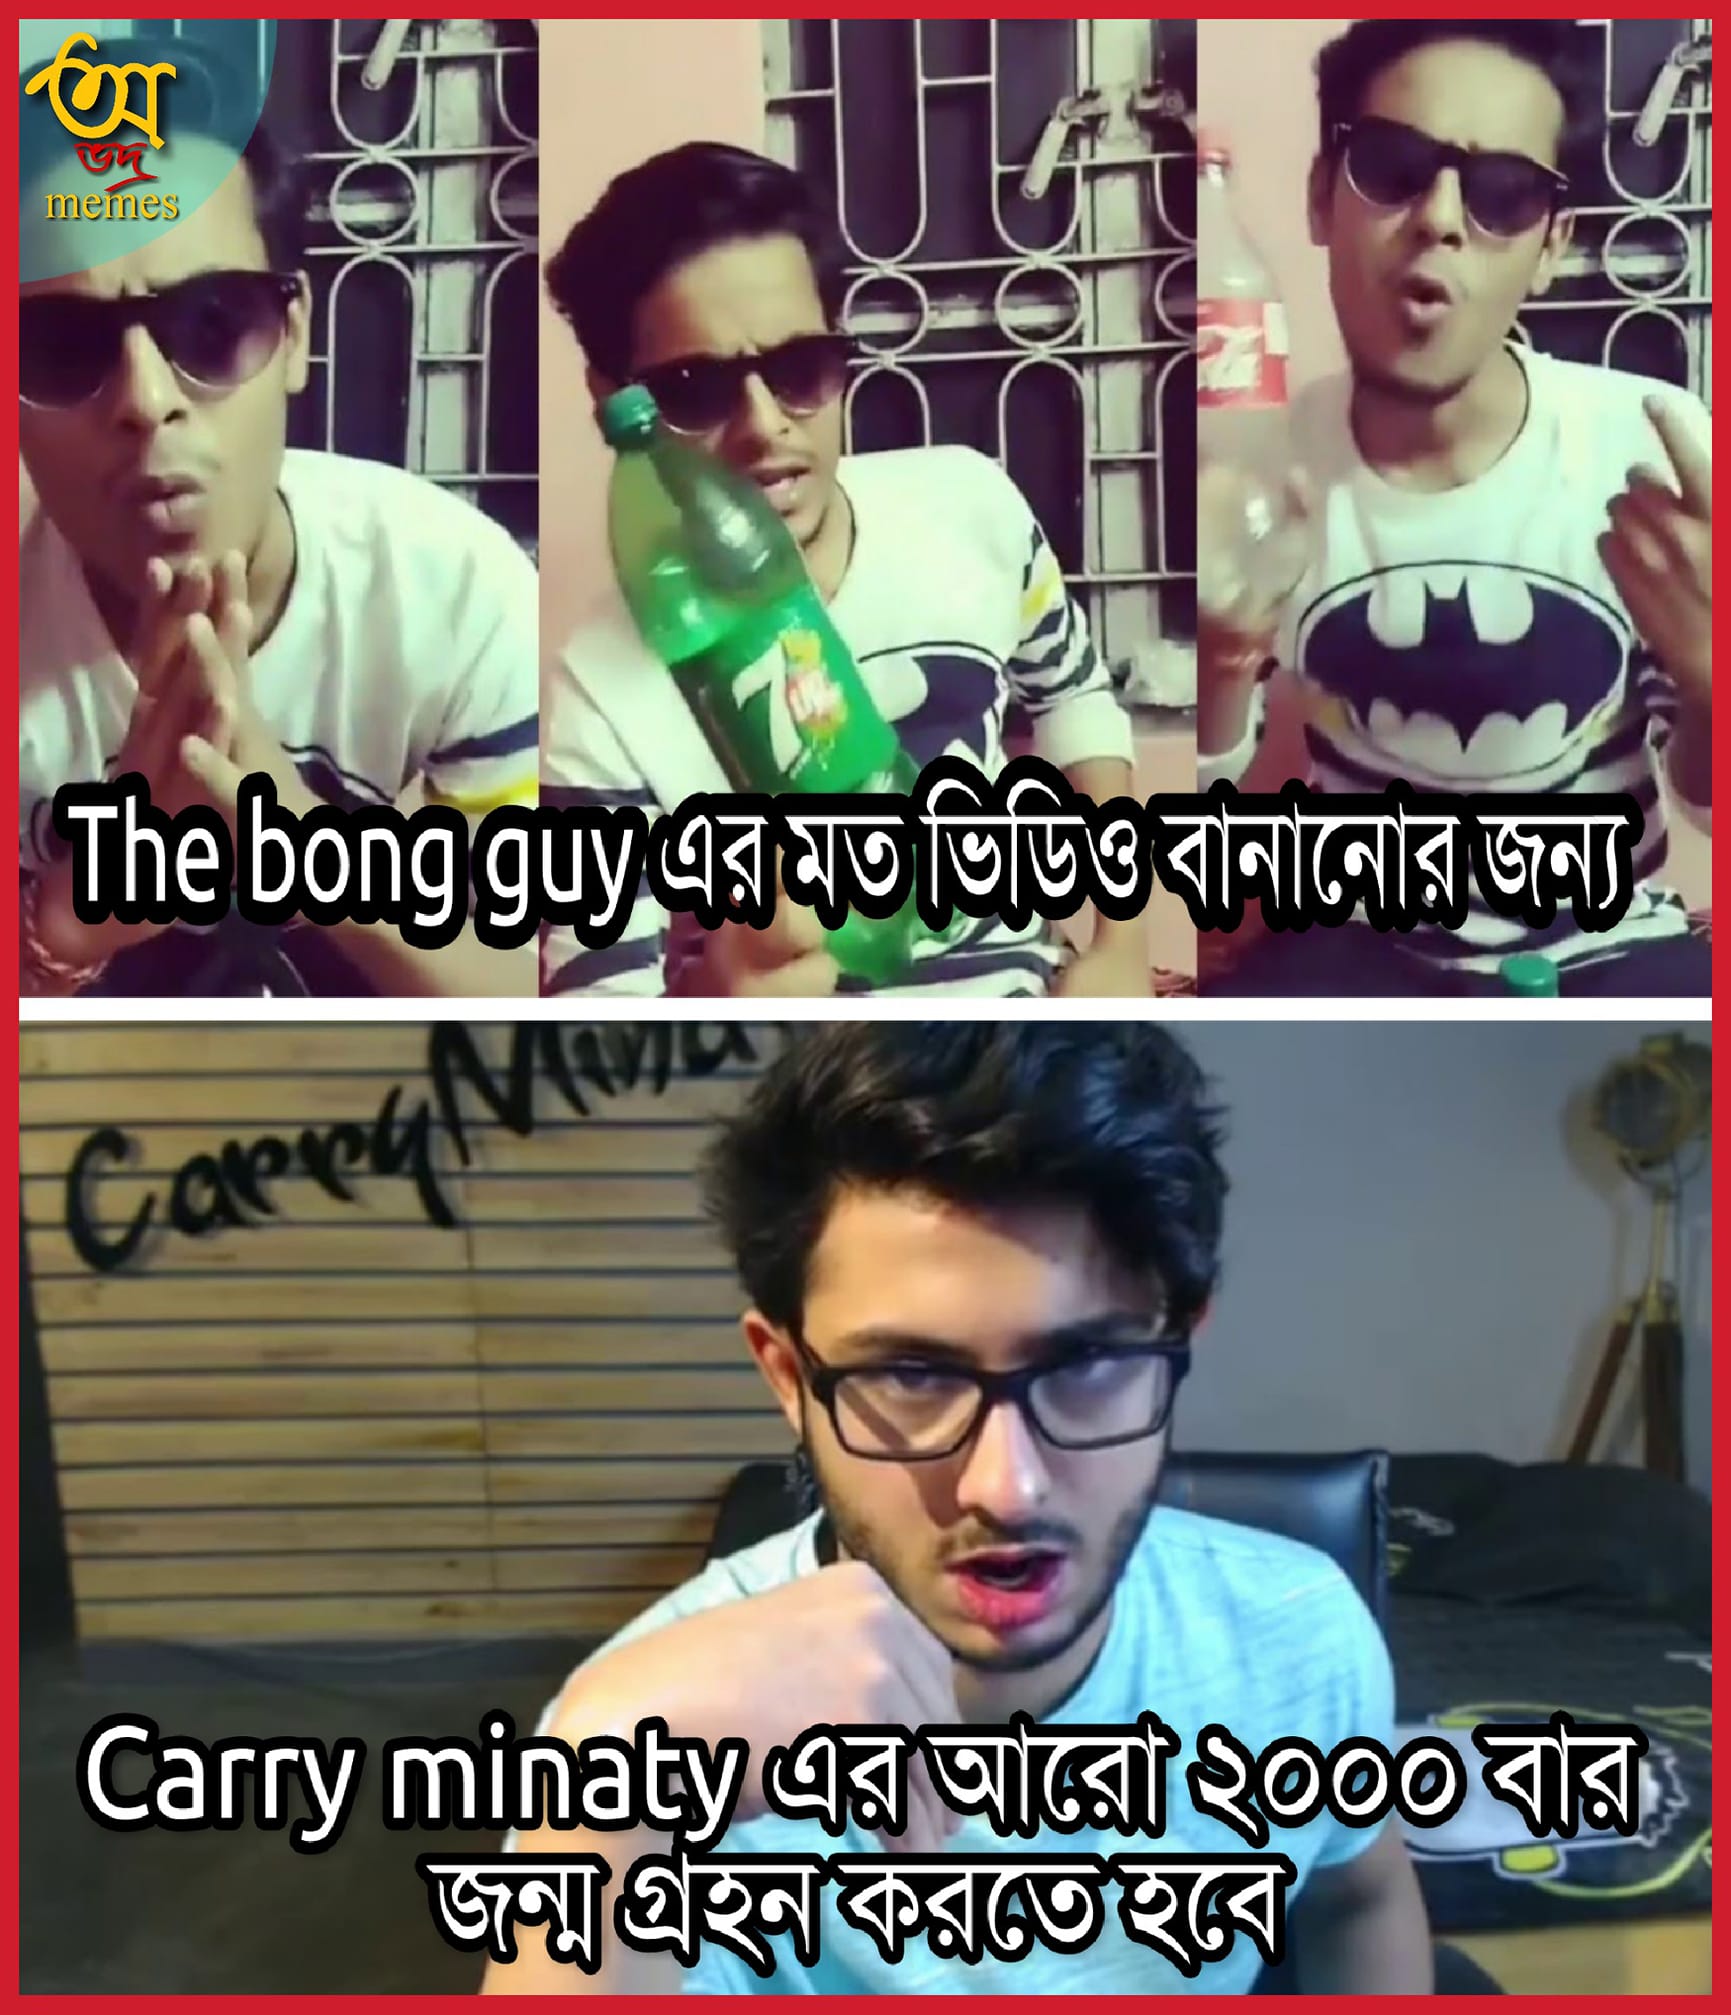
Caption: The bong guy এর মত ভিডিও বানানোর জন্য  Carry minaty এর আরো ২০০০ বার জন্ম গ্রহন করতে হবে
Label: non-hate